Question: I created a package which extended the DatabaseContext from .Net. So i tried to make my project use the new DatabaseContext when the package was installed. So i used a .pp file but it replaced all contents. (see image below)

But i only want to rename all the class usages of: 'IdentityDbContext' to 'IdentityDbContextExtDbConfiguraion'. i think i should achieve this with the powershell script but i could not find any tutorial which could help me any further on this. (I could only find file renaming examples).
Is there a way to achieve this in powershell or are there better options?
Thanks!
I tried something like:
'''
ForEach ($item in Get-ChildItem -recurse) {
$item.Name >> "test.txt"
#text = text + $item.Name + ", "
}
#$path = ".\Models\IdentityModels.cs"
#$word = "IdentityDbContext<"
#$replacement = "IdentityDbContextExtDbConfiguration<"
#$text = get-content $path
#$newText = $text -replace $word,$replacement
#$newText > $path
'''
i want to find and replace for each .cs file in the project, how should i do this?
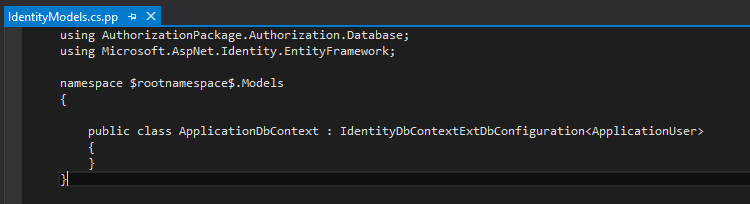
Answer: If you are fine replacing all instances of 'IdentityDbContext<' with 'IdentityDbContextExtDbConfiguration<', you could easily achieve this using PowerShell. Just use a script like the following:
'''
foreach ($file in Get-ChildItem -Recurse -Filter *.cs)
{
$filename = $file.FullName;
$content = Get-Content $filename -Raw -Encoding UTF8
$replacedContent = $content -replace 'IdentityDbContext<','IdentityDbContextExtDbConfiguration<'
$replacedContent | Set-Content $filename -Encoding UTF8
}
'''